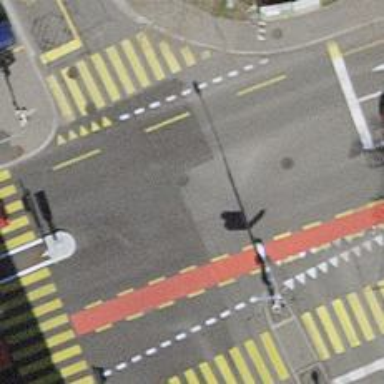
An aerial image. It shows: Road with traffic signals.